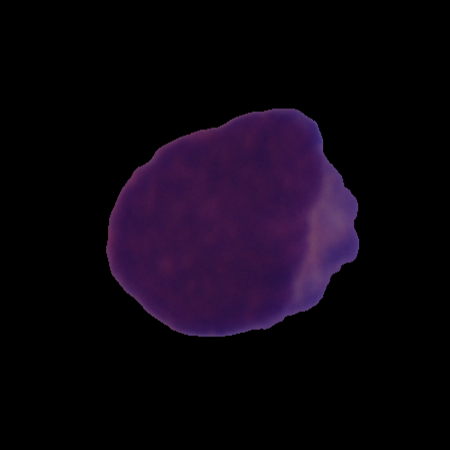
Label: cancer